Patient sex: F
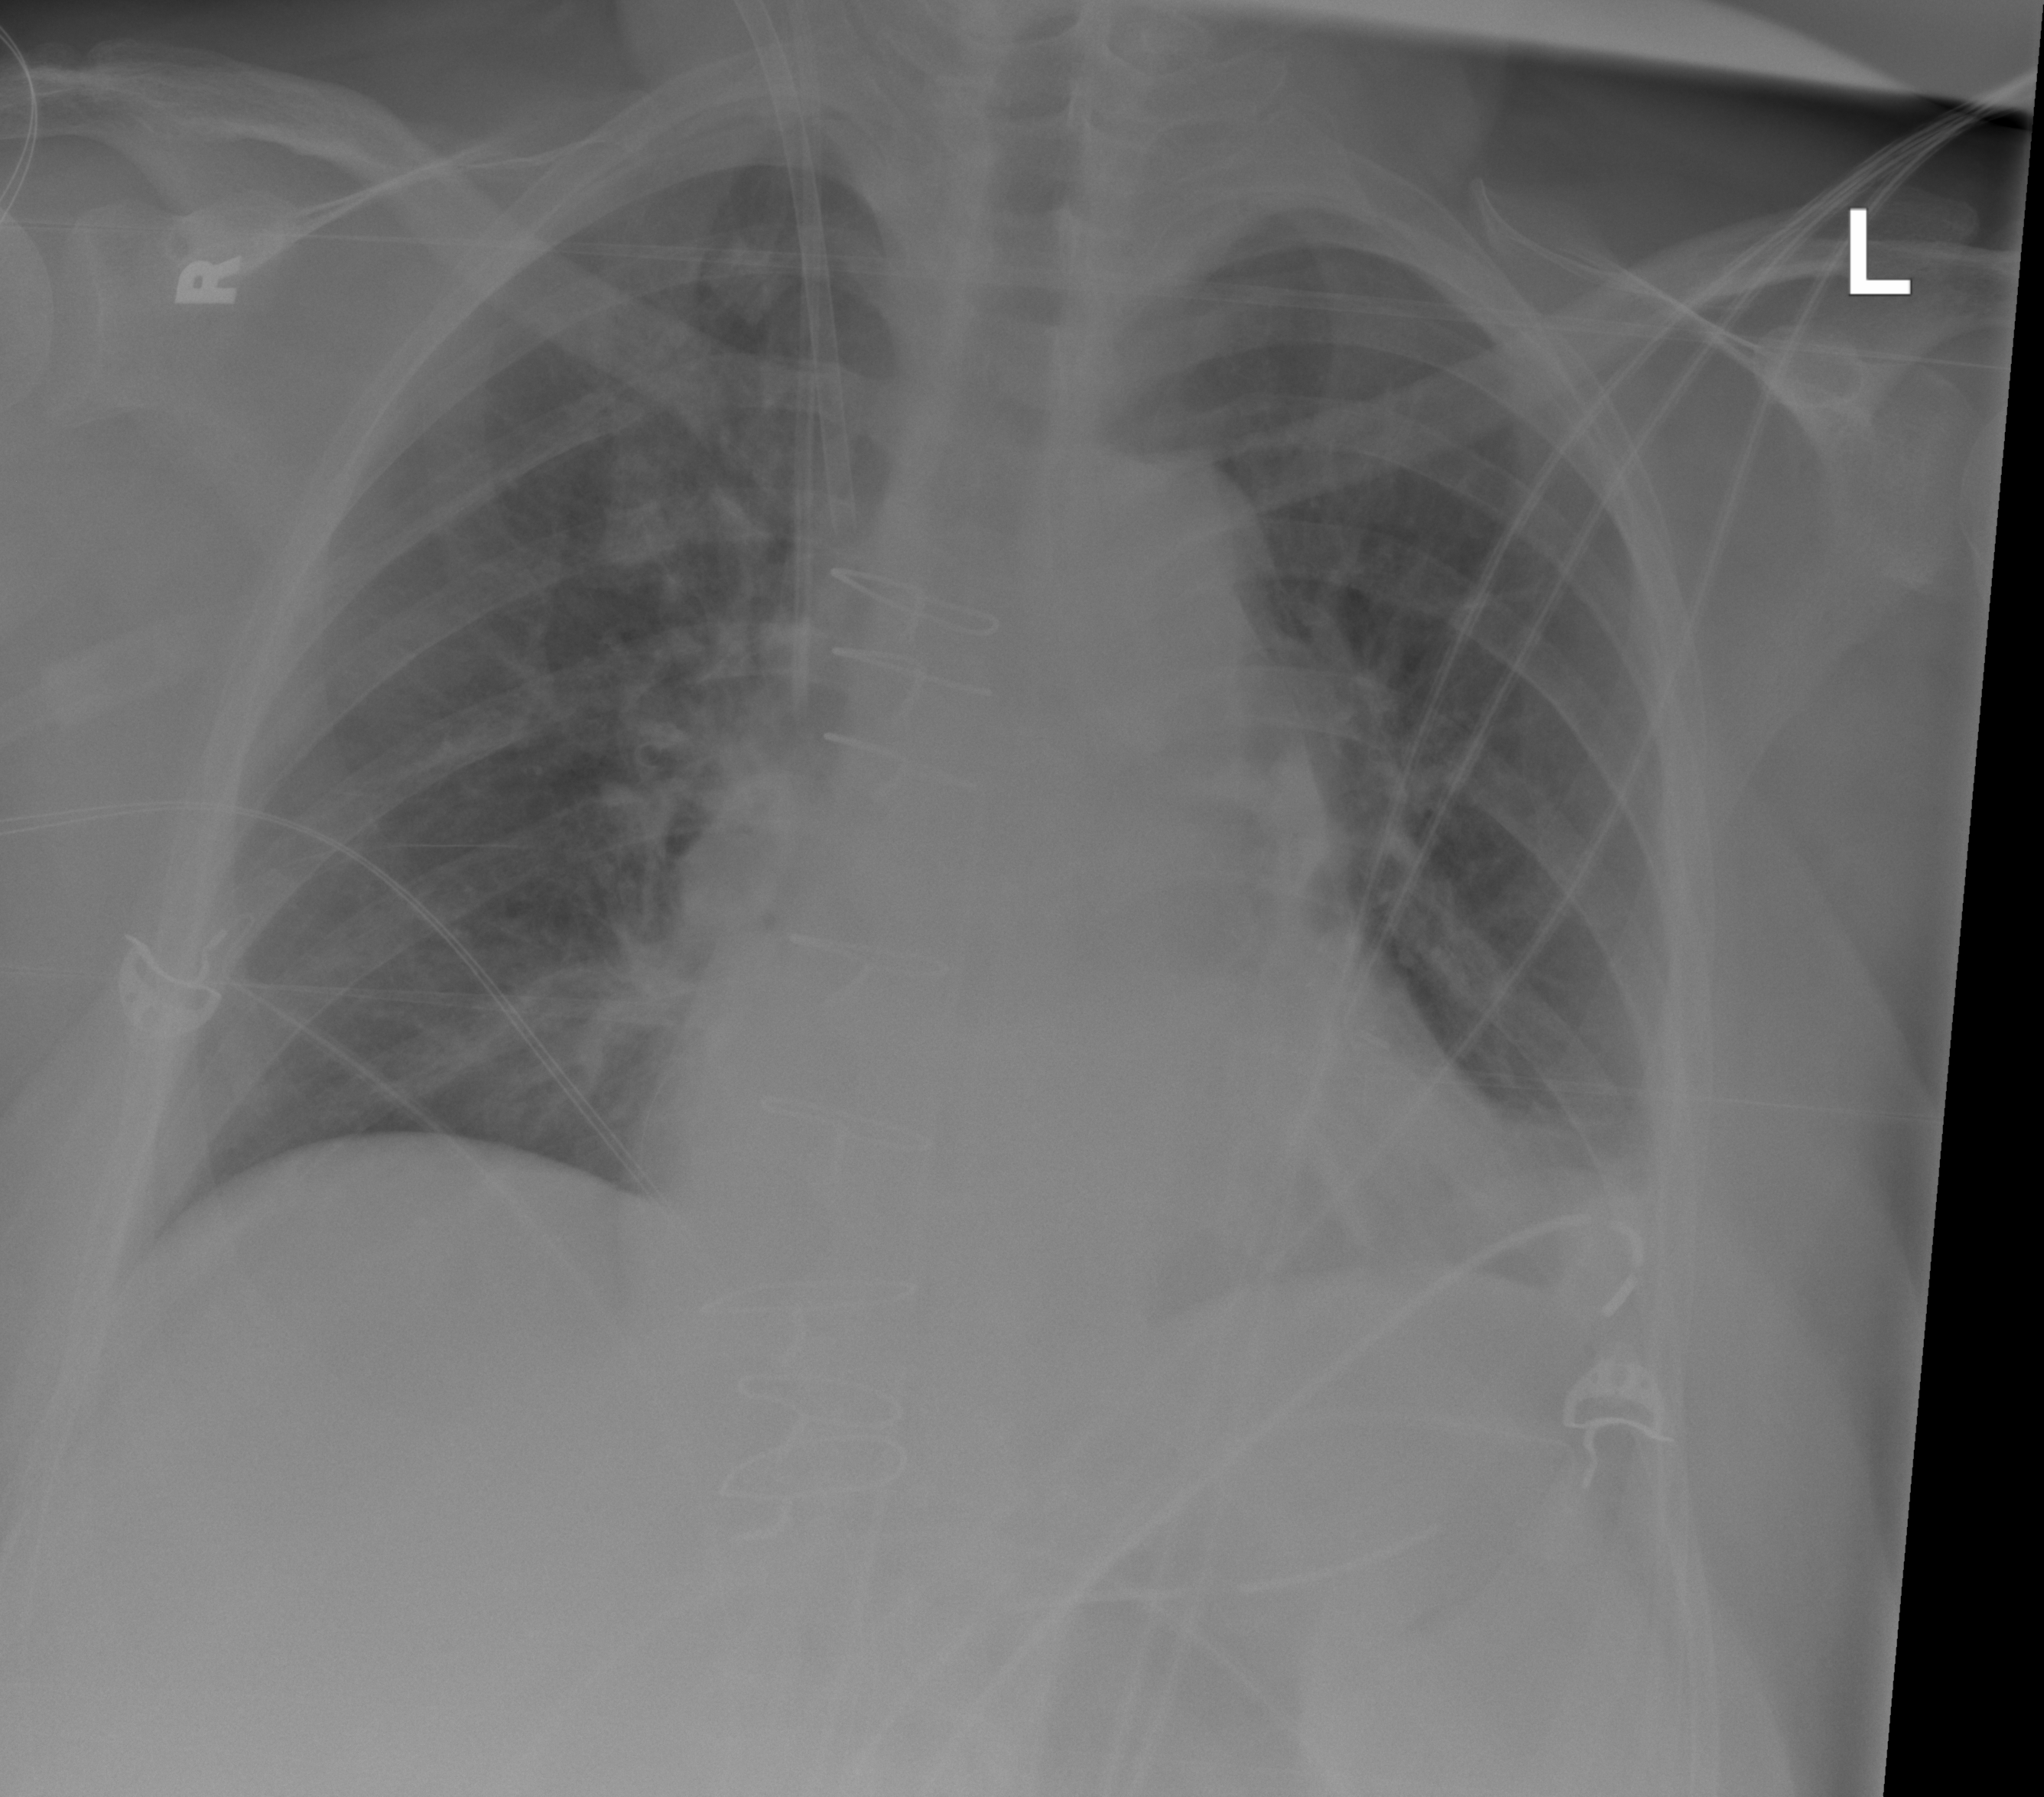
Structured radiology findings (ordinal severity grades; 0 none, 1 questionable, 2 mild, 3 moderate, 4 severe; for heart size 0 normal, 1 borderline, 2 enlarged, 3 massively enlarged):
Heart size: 2
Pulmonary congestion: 2
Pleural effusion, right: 0
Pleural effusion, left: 2
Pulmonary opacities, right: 2
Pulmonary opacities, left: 2
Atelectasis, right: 2
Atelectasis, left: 2